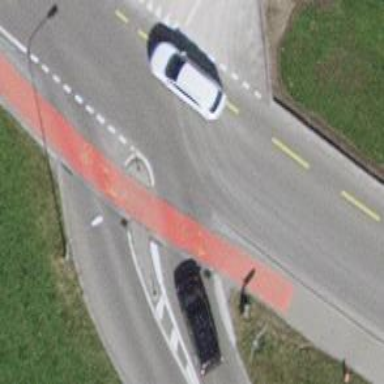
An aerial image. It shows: Marked road crossing with pedestrian island.